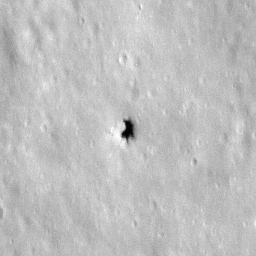
Pit: Stevinus 9b
Host crater: Stevinus
Host type: impact_melt
Lunar coordinates: latitude -32.94, longitude 54.745